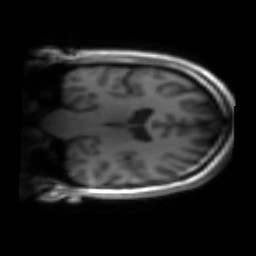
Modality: inplaneT1
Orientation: coronal
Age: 30
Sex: male
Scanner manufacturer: siemens
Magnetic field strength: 3 T
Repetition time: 1.2 s
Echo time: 0.00251 s